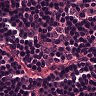
Metastatic tissue present: no